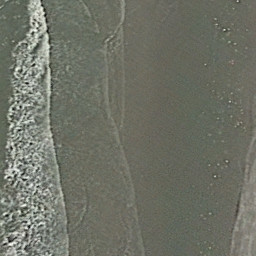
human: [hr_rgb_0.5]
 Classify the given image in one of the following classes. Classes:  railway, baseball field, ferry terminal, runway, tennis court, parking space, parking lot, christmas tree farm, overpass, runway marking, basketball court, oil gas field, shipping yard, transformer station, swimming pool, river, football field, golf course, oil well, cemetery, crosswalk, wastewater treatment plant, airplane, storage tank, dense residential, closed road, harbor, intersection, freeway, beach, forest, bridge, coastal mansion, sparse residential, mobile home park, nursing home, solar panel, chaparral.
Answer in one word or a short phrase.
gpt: beach